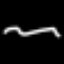
Label: squiggle